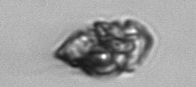
Label: Proterythropsis